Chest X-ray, AP view. Patient: 68 years old, sex M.
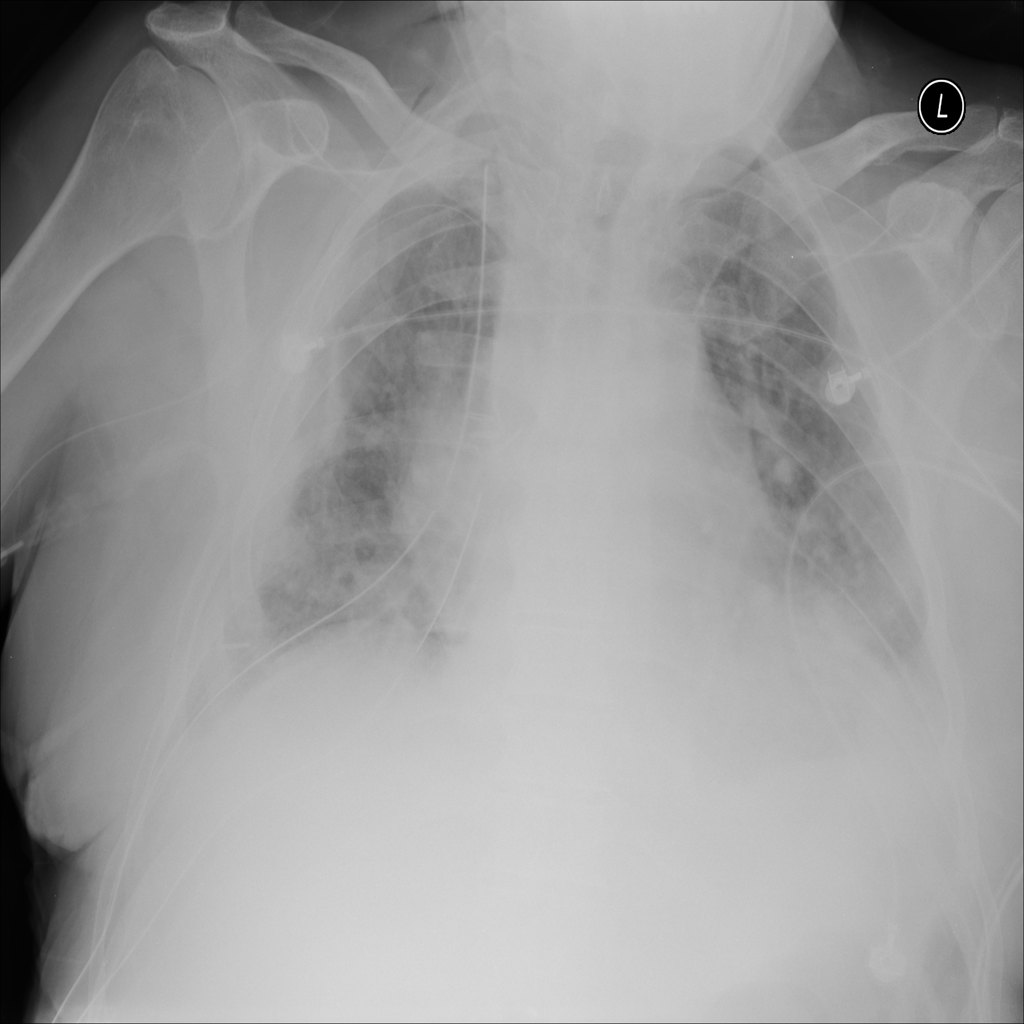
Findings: Infiltration, Pneumothorax